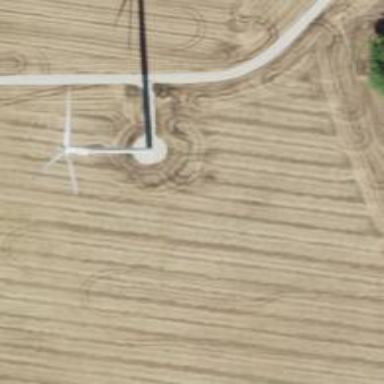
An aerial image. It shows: Wind generator powered by wind turbines of horizontal axis type. It is manufactured by Vestas.